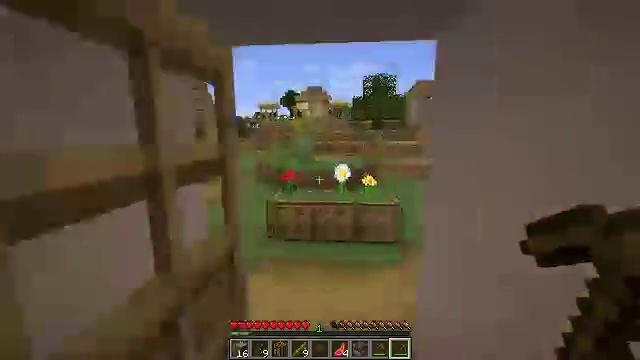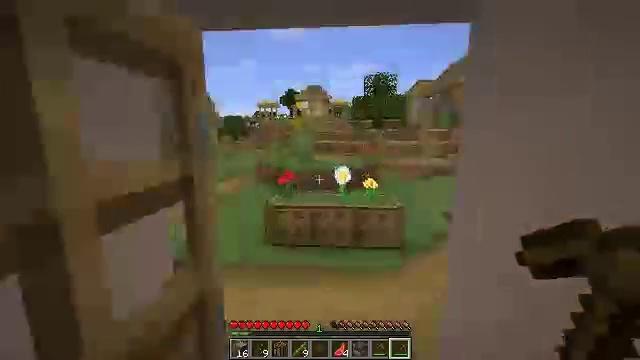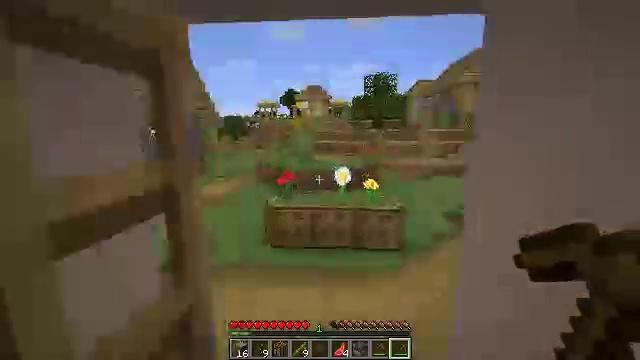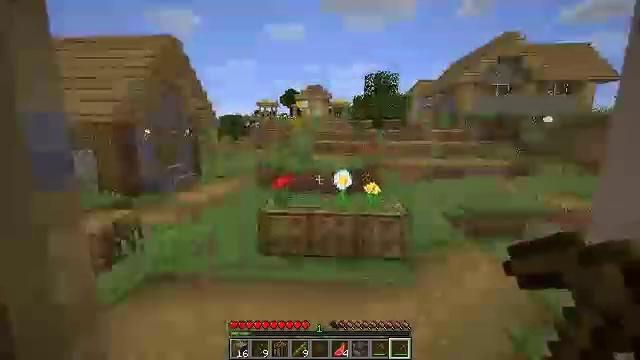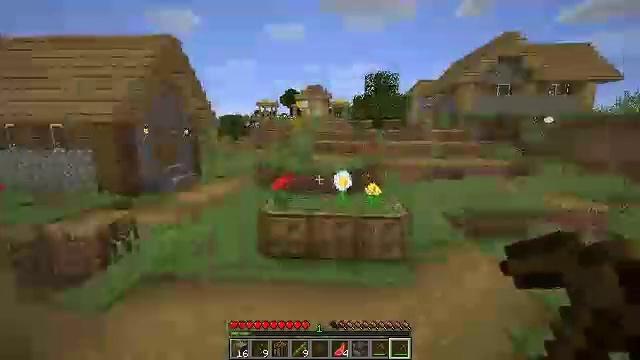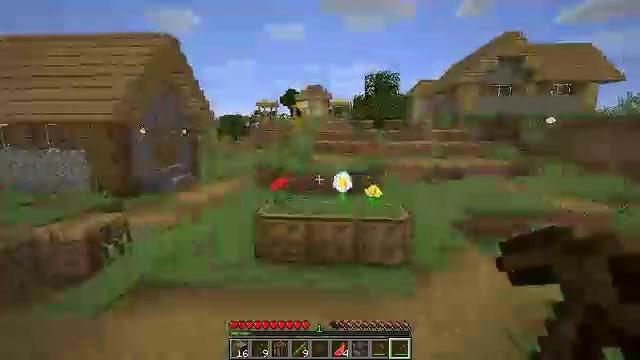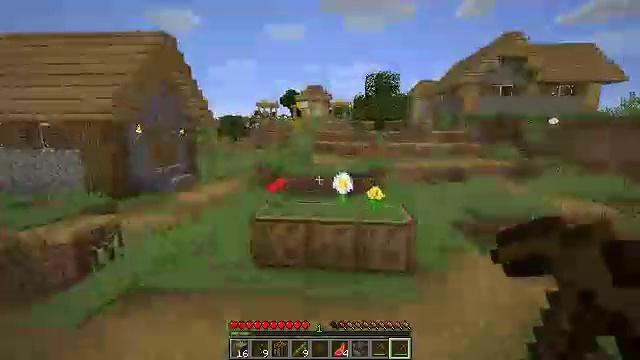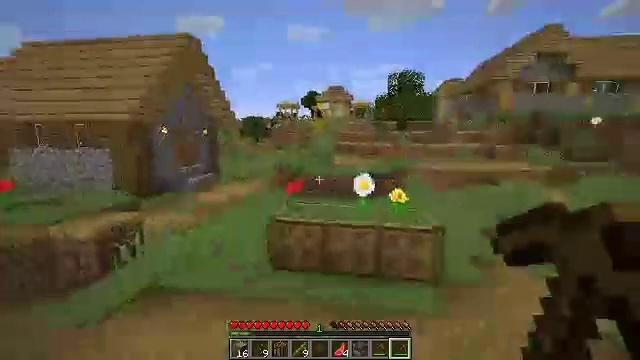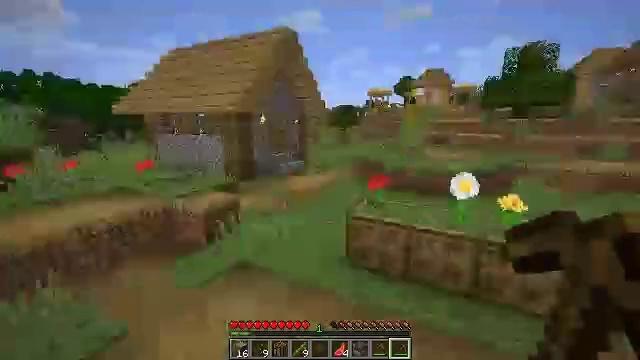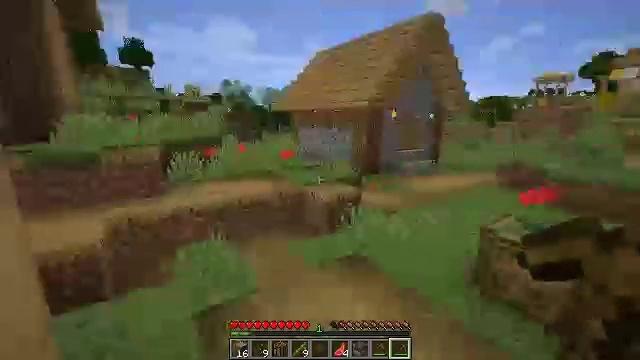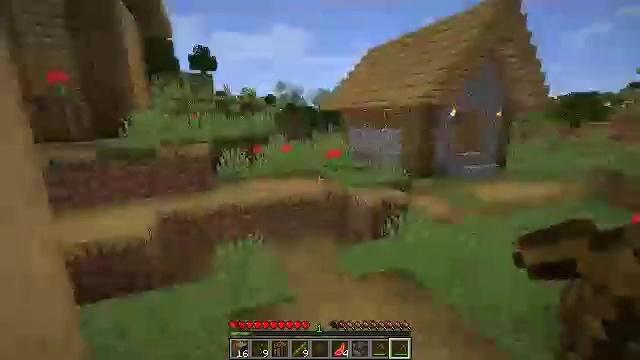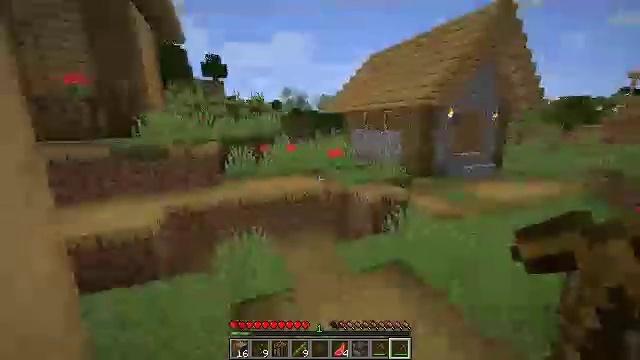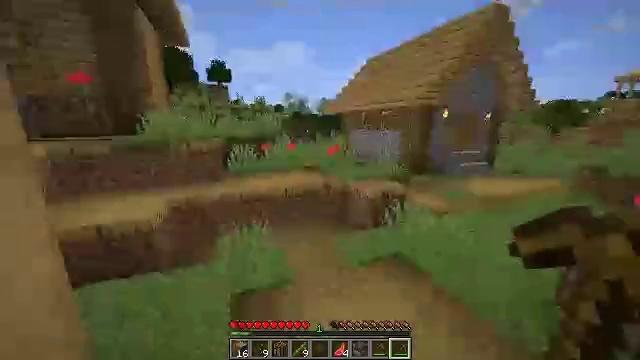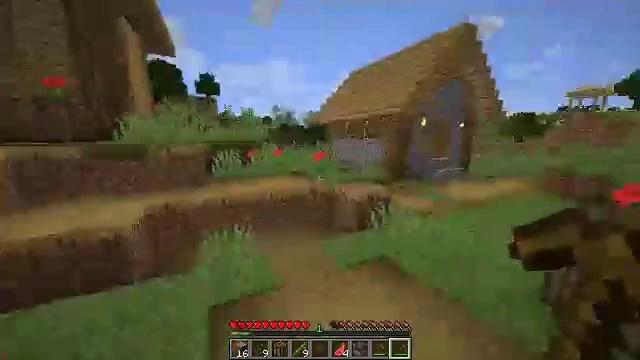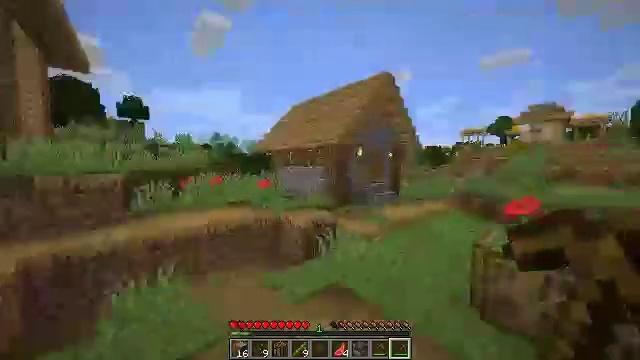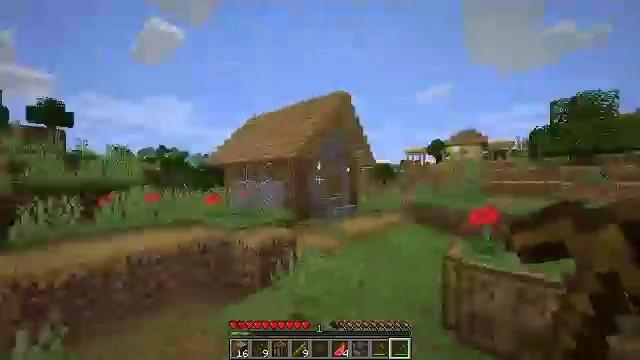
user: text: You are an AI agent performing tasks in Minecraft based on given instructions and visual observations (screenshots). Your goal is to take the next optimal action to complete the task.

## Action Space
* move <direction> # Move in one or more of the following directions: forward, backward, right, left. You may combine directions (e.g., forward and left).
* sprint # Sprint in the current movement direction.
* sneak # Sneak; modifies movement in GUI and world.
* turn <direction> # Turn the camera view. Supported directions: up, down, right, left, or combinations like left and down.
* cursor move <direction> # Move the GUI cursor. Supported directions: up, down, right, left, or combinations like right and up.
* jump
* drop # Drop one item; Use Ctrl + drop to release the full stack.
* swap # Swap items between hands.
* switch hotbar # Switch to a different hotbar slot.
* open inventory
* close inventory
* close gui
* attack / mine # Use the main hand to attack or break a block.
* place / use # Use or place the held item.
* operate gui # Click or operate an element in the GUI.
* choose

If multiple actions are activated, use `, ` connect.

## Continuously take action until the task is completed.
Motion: motion action
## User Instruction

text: Gather the blast furnace into your inventory.
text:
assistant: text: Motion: move forward
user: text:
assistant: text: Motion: move forward
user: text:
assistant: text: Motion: move forward
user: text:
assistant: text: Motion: move forward
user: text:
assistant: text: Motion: move forward
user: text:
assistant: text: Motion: move forward
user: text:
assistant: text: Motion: move forward, turn left
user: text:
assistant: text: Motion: move forward, turn left and down
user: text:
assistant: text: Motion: move forward, turn left and down
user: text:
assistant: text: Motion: move forward, sprint, turn left
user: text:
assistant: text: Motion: move forward, sprint
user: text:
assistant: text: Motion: move forward, sprint
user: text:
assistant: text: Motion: move forward, sprint, turn right and up
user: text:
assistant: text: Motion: move forward, turn right and up
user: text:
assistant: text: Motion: move forward, turn right and up
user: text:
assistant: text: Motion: move forward
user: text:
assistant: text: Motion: move forward
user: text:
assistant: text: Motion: move forward
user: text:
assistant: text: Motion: move forward, turn right and up
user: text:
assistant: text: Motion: move forward, turn right
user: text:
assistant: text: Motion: move forward, turn right and down
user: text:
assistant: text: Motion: move forward, turn right and down, jump
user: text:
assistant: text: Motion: move forward, jump
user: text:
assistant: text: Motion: move forward, jump
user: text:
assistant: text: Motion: move forward, jump
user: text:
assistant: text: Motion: move forward, jump
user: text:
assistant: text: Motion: move forward, turn left and down, jump
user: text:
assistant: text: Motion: move forward, turn right and down, jump
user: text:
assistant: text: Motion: move forward, jump
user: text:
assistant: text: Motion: move forward, jump